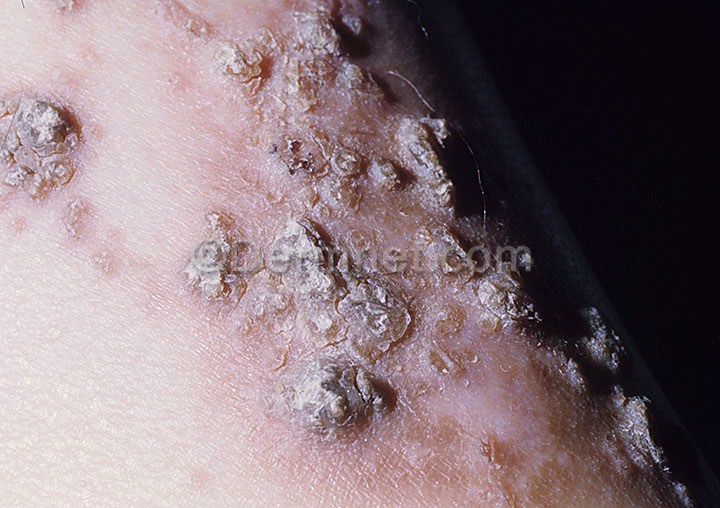
Disease: Bullous Disease Photos